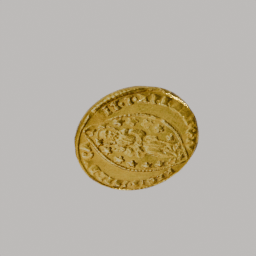
Label: tools